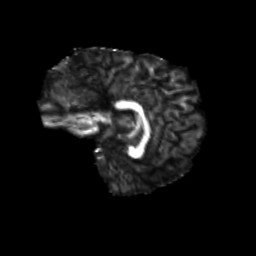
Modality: FA
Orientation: sagittal
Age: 9
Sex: male
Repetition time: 9.512 s
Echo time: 0.089 s